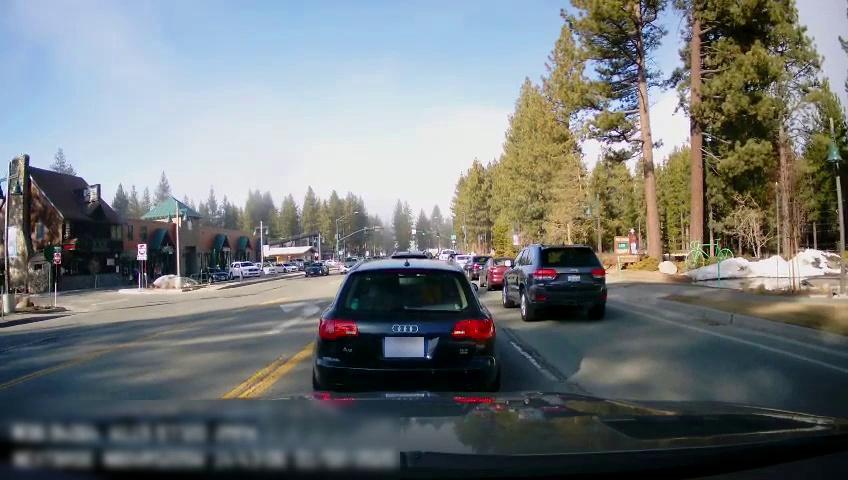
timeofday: Day
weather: Sunny
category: Drivable Space
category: Vehicles | SUV
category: Vehicles | SUV
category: Vehicles | Car
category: Vehicles | SUV
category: Vehicles | Car
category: Vehicles | Car
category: Vehicles | Car
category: Vehicles | SUV
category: Vehicles | Car
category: Vehicles | Car
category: Lanes | Opposite Lane
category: Lanes | Current Lane
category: Lanes | Current Lane
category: Lanes | Alternate Lane
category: Traffic | Signs